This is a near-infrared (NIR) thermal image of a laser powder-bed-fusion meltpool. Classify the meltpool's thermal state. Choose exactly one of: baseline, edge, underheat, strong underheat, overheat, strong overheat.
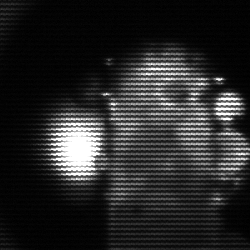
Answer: strong underheat